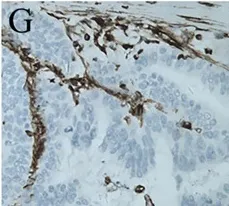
(G) Immunostaining for Vimentin showing a negative reaction (200x).
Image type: pathology (immunostaining)